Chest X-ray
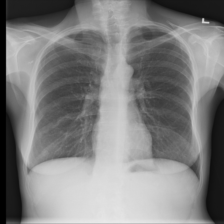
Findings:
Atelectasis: negative
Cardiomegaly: negative
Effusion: negative
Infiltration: positive
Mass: negative
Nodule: negative
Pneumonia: negative
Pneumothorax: negative
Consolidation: negative
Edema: negative
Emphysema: negative
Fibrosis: negative
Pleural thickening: negative
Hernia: negative